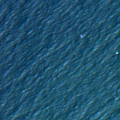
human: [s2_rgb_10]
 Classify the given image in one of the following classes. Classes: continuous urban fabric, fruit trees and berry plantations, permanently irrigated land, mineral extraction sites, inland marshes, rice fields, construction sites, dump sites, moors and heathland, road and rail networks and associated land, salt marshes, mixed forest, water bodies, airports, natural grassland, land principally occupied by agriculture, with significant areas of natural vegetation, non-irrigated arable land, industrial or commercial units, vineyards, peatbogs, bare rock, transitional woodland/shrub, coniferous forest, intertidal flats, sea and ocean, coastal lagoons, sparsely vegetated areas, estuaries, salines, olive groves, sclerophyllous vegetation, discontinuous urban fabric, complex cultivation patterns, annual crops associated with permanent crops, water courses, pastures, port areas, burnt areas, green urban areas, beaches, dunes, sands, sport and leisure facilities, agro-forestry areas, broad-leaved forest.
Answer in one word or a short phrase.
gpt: sea and ocean